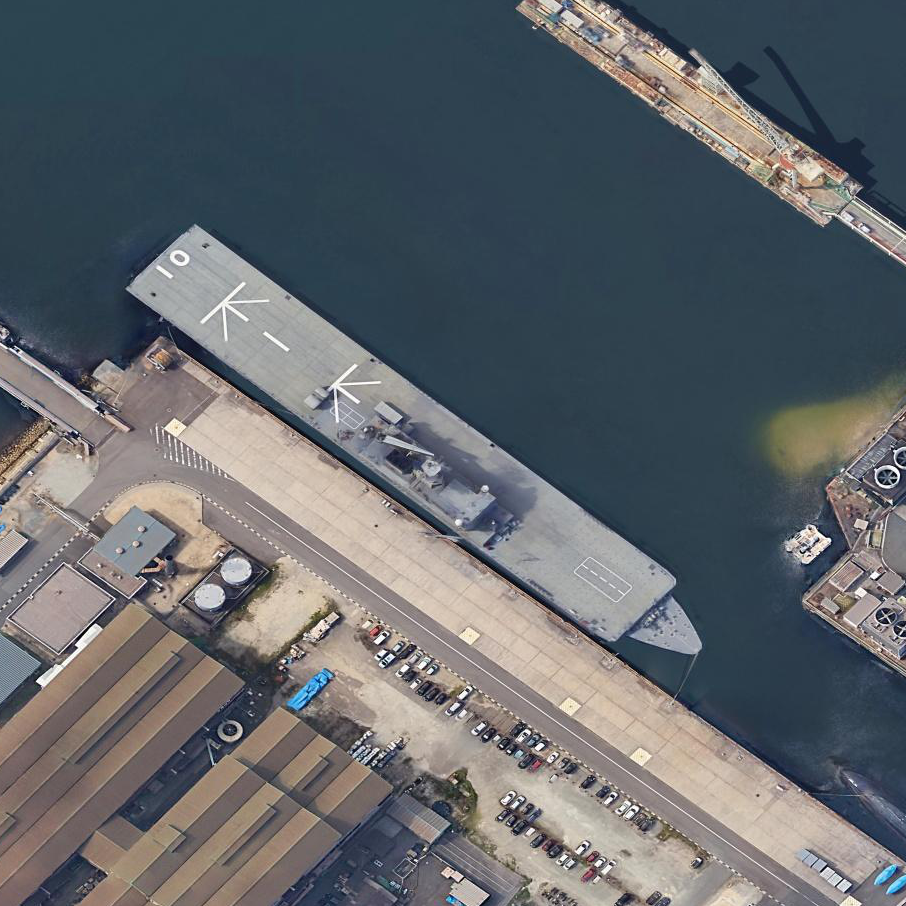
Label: assault